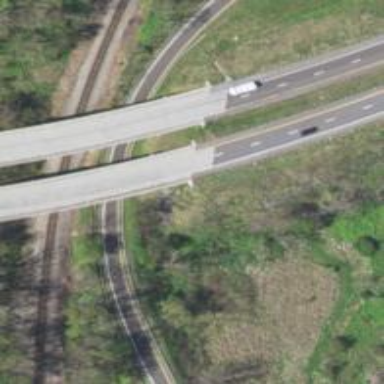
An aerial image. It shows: Bridge over motorway.